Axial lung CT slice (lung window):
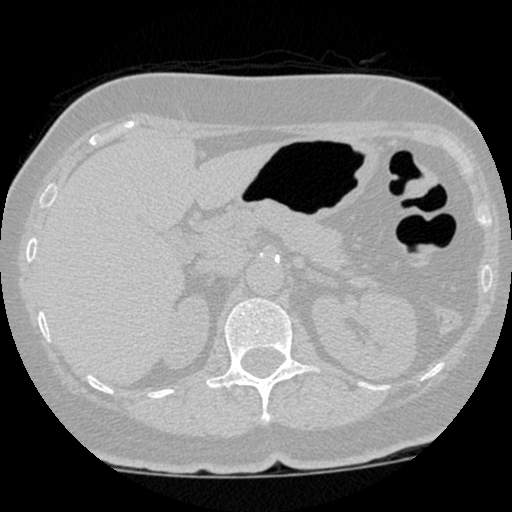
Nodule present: no